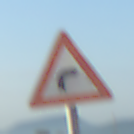
Verkehrszeichen: KurveRechts
Umgebung: Outdoor, Nature
Tageszeit: MorningAfternoon
Wetter: Clear
Licht: Natural
Jahreszeit: NotSpecified
Kontrast: HighContrast